Question: How can I resize my NSCollectionView to fit the size of all my items ?
I tried something like that :
'''
float height=0;
for(int i=0;i<[drives count]; i++) {
height += [[[collectionView itemAtIndex:i] view] bounds].size.height;
}
NSLog(@"%lg", height);
[[self view] setBoundsSize:NSMakeSize(300, height)];
'''
and all I got was a horrible result : the collectionView was distorted. It was previously smaller than the parent view and with that it expanded to fill the parent view.
NB : I removed the scrollbars of the collection view and inner items are NSBox.
Ps : this what I have without any resizing ;

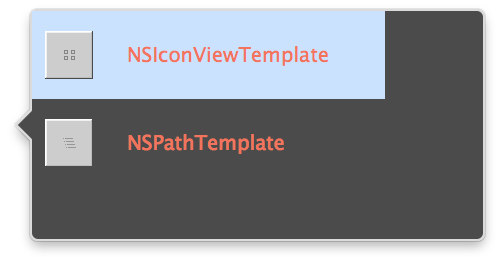
Answer: Well my first approach wasn't that bad.
I just had to use '[[self view] setFrame:]' instead of '[[self view] setBoundsSize:]' to resize the 'NSCollectionView'